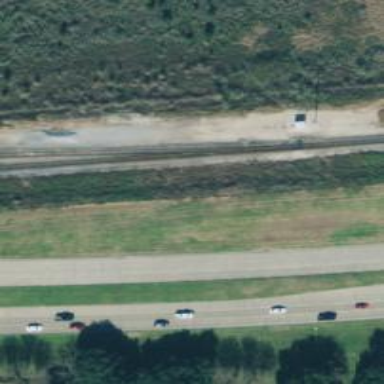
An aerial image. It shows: Railway siding for service.